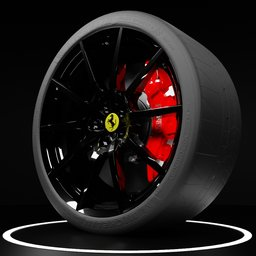
Label: mechanical